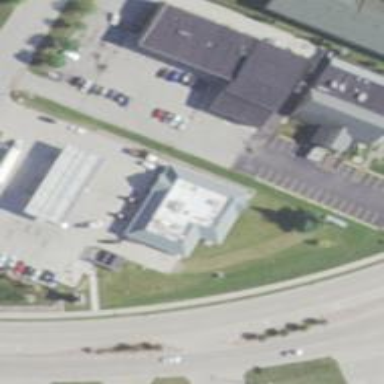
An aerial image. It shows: Convenience shop.